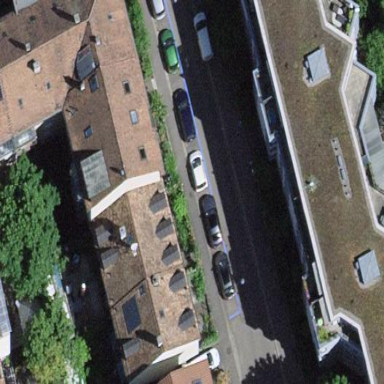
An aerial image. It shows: Parking lane with asphalt surface. The orientation of the parking spots is parallel.